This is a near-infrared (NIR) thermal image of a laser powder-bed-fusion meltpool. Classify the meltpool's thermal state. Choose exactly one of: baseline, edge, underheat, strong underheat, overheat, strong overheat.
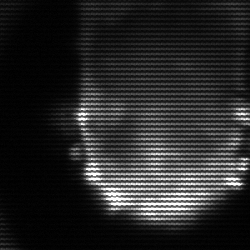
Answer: baseline